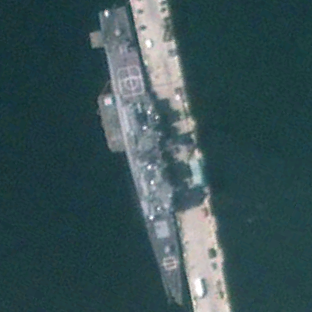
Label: cruiser